Question: I need to create simple link display like below image;

What I thought is add separate styles for all of these links. but its looks not the best way to do this.
have anyone tried something like this? can I do this with JavaScript or JQuery?
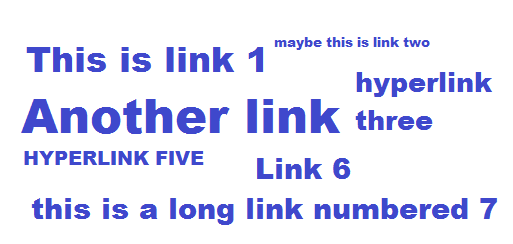
Answer: This allows you to randomly position the Text. Maybe you could edit it slightly for your needs?
'''
<html>
<head>
<style type='text/css'>
body {
border: 1px solid #000;
height: 300px;
margin: 0;
padding: 0;
width: 300px;
}
.box {
height: 30px;
position: absolute;
width: auto;
}
#div1 { background:0;color:red; }
#div2 { background:0;color:blue; }
#div3 { background:0; color:green;}
</style>
<script type='text/javascript'>
function setDivPos() {
for (i=1; i<=3; i++) {
var x = Math.floor(Math.random()*250);
var y = Math.floor(Math.random()*250);
document.getElementById('div'+i).style.left = x + 'px';
document.getElementById('div'+i).style.top = y + 'px';
}
}
</script>
</head>
<body onload='setDivPos();'>
<div id='div1' class='box'>one word</div>
<div id='div2' class='box'>another word</div>
<div id='div3' class='box'>and so on</div>
</body>
</html>
Anyone have time to help?
'''
# Alternative
An alternative to this would be: <URL>
# Links:
There are several links <URL> that you might be interested in